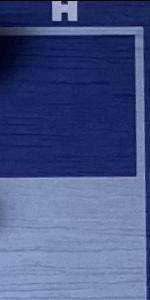
Label: Empty